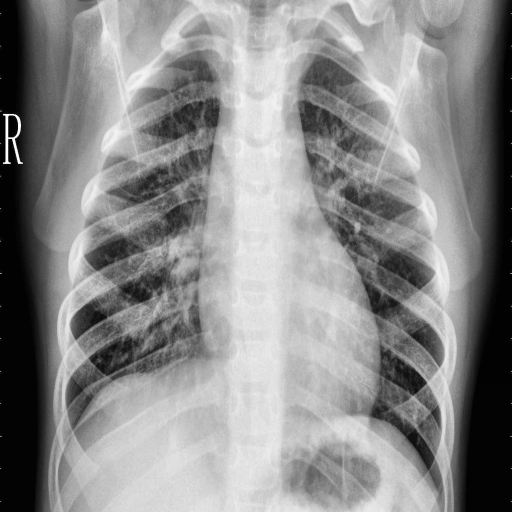
Finding: NORMAL